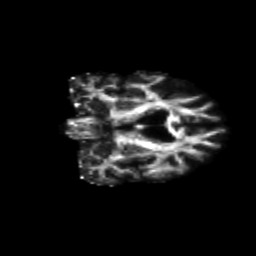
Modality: FA
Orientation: coronal
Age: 64
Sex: female
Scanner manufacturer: siemens
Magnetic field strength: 3 T
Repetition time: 4.71 s
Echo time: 0.0906 s